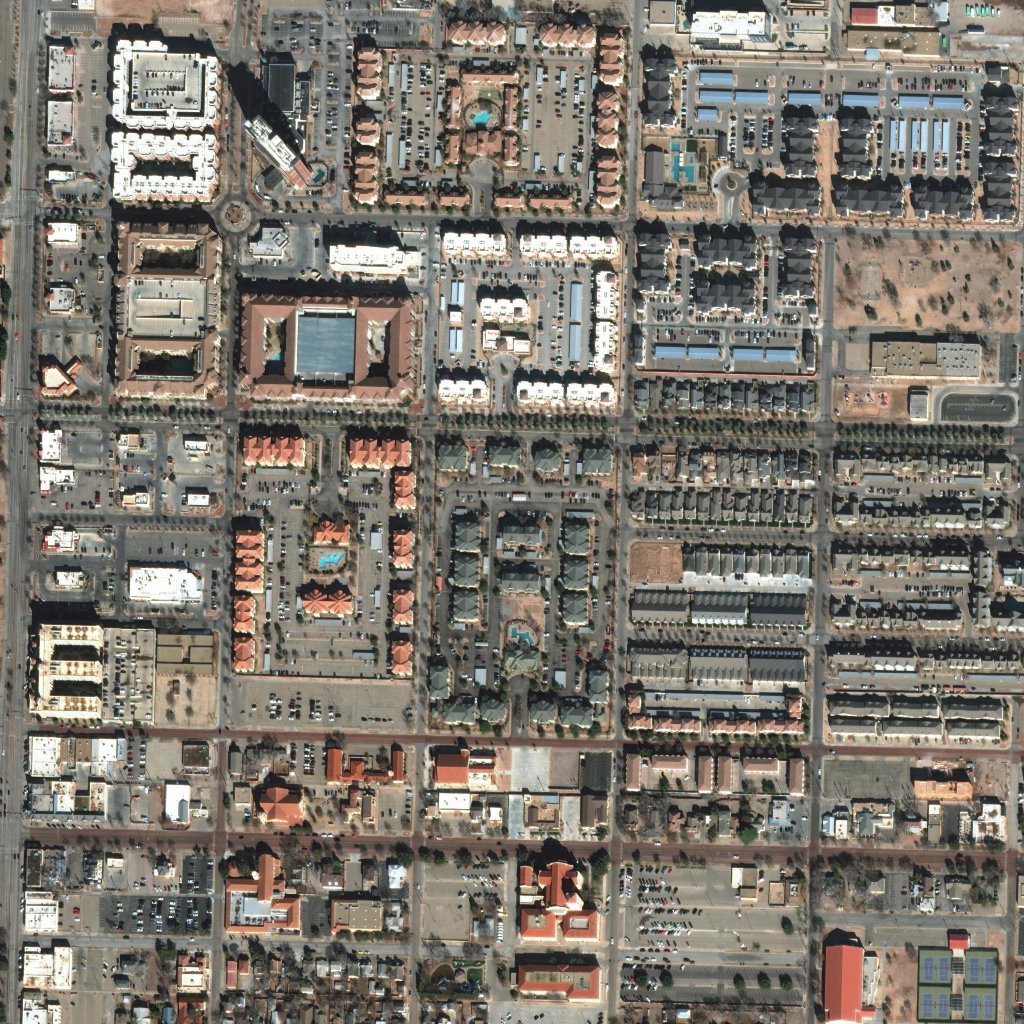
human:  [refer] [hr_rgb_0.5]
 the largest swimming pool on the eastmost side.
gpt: <box>[[64, 12, 69, 19, 0]]</box>